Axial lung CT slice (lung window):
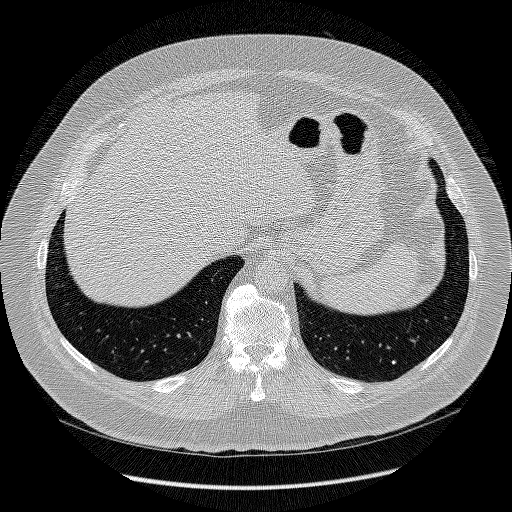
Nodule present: no